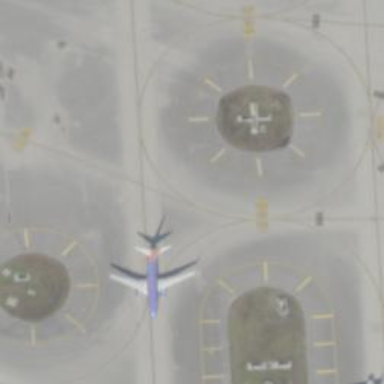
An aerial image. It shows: Image of taxiway at airport.